You are looking at the continuous-wavelet transform of a rotating shaft's vibration signal. What is the most likely rotor condition (normal, misalignment, unbalance, looseness)?
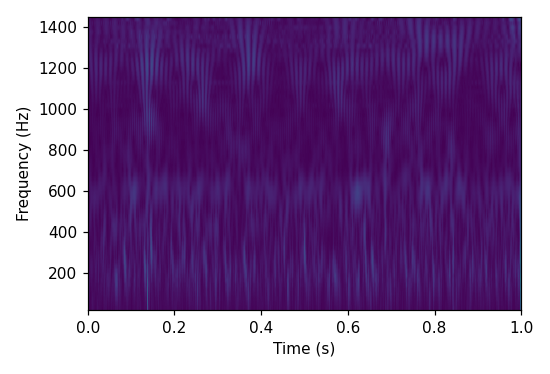
Answer: misalignment